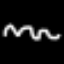
Label: squiggle